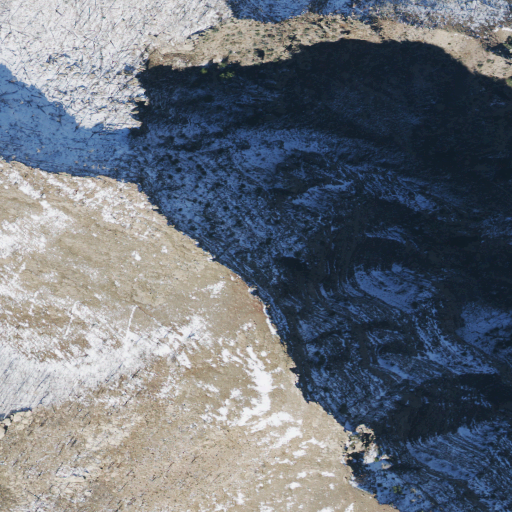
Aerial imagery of mountain in Utah named Fool Creek Peak containing shrub, evergreen forest, grassland, and deciduous forest